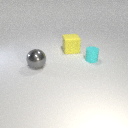
large yellow rubber cube to the left of small cyan rubber cylinder